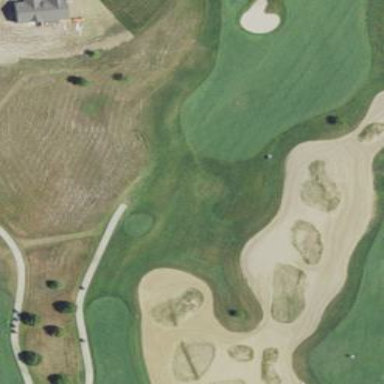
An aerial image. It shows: Sandy area is golf bunker.